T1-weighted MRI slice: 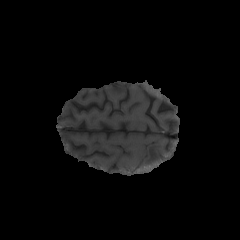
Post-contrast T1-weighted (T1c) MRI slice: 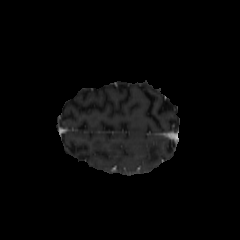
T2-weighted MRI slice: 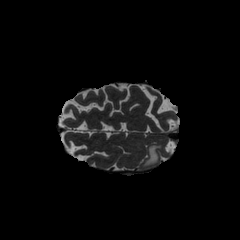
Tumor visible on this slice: yes